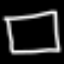
Label: square